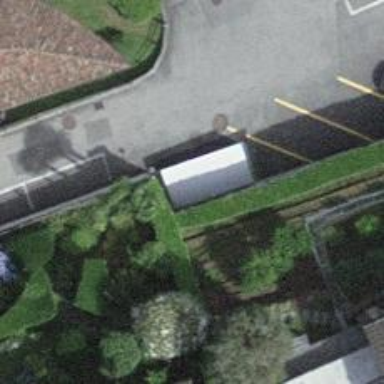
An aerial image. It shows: Bicycle parking area.